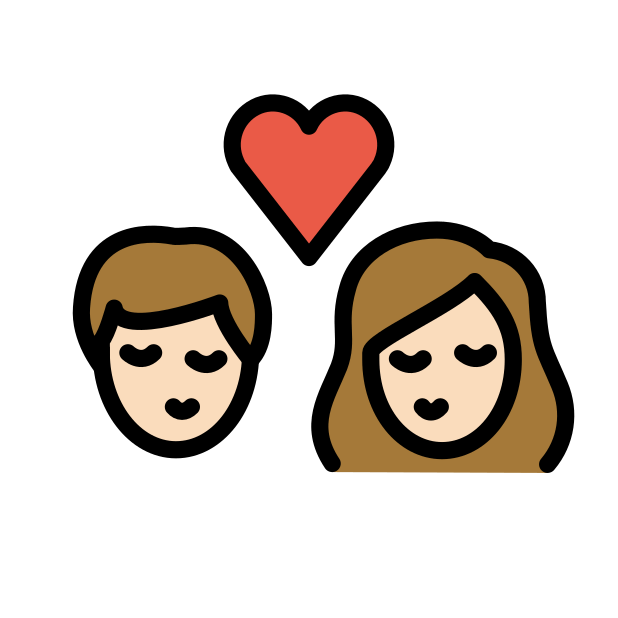
kiss: woman, man, light skin tone